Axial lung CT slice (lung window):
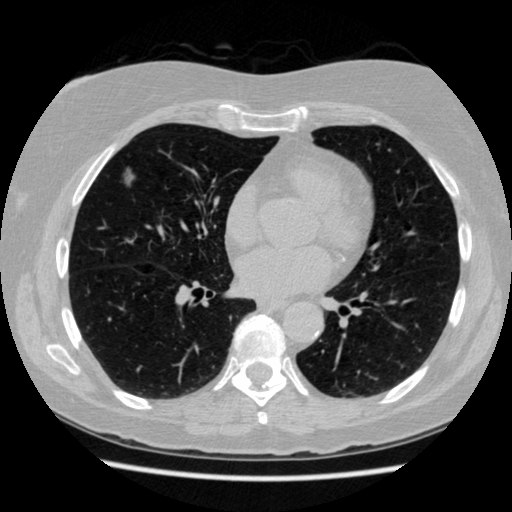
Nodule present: yes
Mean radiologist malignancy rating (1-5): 4.5